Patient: sex F, age 72
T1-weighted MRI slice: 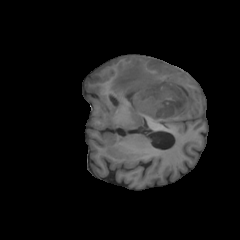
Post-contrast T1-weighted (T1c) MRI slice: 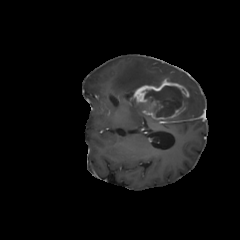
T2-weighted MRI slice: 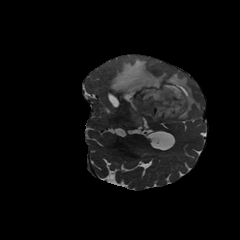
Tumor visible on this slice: yes
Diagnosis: Glioblastoma, IDH-wildtype
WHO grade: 4